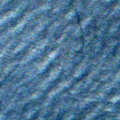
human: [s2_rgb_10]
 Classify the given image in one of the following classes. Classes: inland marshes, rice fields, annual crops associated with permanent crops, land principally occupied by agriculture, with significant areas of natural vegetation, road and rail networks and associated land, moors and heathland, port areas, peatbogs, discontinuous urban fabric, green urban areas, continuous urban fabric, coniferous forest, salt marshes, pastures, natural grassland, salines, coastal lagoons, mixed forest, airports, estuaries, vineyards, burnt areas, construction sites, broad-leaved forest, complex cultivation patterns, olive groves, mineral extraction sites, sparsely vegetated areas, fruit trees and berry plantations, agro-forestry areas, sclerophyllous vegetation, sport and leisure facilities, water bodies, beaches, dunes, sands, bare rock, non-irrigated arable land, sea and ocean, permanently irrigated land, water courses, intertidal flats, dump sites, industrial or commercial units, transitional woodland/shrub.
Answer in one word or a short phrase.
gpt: sea and ocean